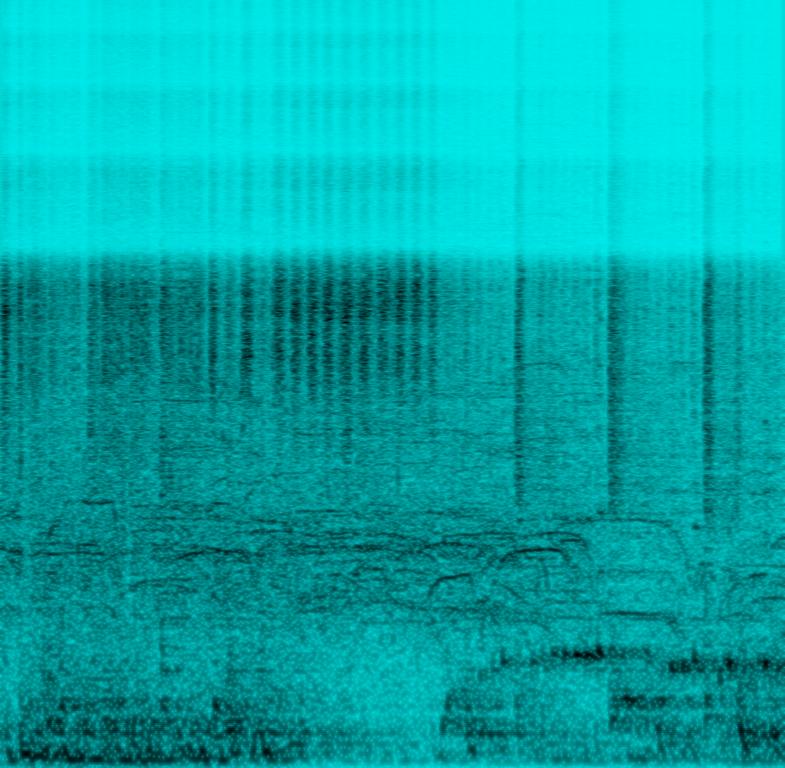
This is an amateur recording of a live beatboxing performance. The beatbox is being performed initially slowly and then at a fast tempo. The recording is a bit dated, so the quality is quite low. The sounds from the setting of the recording such as the crowd cheering for the performer can be heard. Parts of this recording can be lifted as samples to be used in beat-making.